Interaction volume radius: 10 \u00c5
Interaction volume height: 15 \u00c5
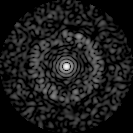
Disorder parameter: 0.8495